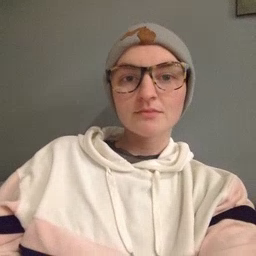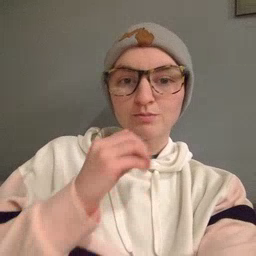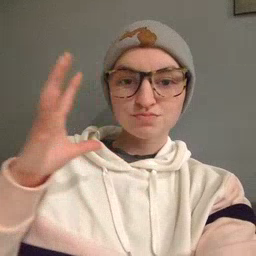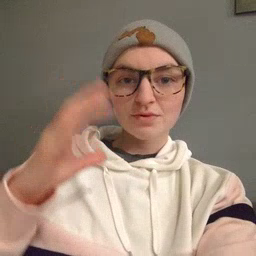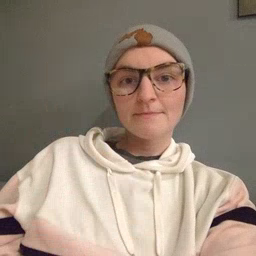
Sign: balloon